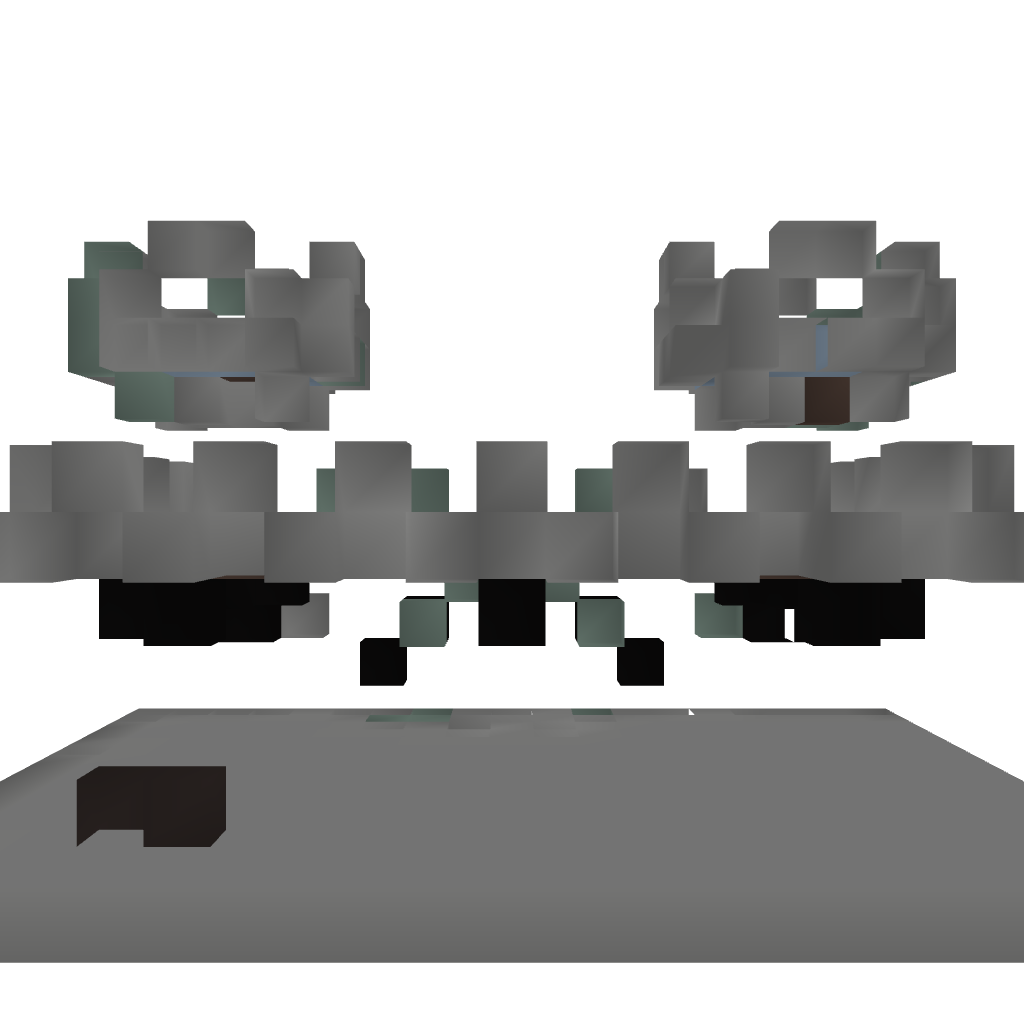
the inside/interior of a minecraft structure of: A small castle